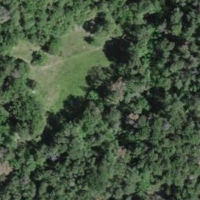
EUNIS habitat code: 44
Species observed at this site:
Populus tremula
Neotinea ustulata
Ranunculus acris